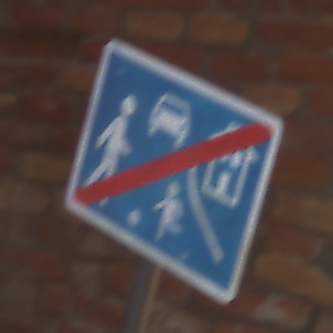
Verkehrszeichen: EndeVerkehrsberuhigterBereich
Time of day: MorningAfternoon
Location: Outdoor (Urban)
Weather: Clear
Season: NotSpecified
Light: Natural